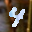
Label: 4